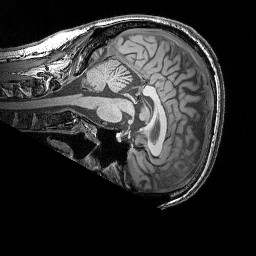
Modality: T1w
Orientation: sagittal
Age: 49
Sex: male
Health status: ill
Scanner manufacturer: siemens
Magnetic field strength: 3 T
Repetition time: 1.75 s
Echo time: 0.00418 s